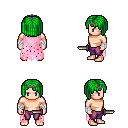
a pixel art fantasy rpg character, male body template, human, light skin, pink tattered cape, magenta pants, green pageboy hairstyle, iron tiara, white cloth bandages, dagger, four views (front, back, left, right), 2x2 character sprite sheet, small pixel art, hard edges, no anti-aliasing